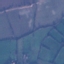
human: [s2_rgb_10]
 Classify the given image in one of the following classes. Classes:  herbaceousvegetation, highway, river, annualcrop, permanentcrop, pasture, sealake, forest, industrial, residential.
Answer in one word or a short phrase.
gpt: Pasture